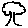
Label: tree